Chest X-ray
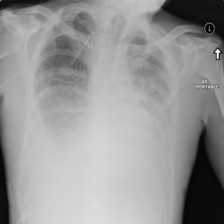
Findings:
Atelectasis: negative
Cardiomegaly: negative
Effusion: positive
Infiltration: negative
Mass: negative
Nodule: negative
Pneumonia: negative
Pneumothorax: negative
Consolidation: negative
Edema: negative
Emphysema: negative
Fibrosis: negative
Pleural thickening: negative
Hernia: negative